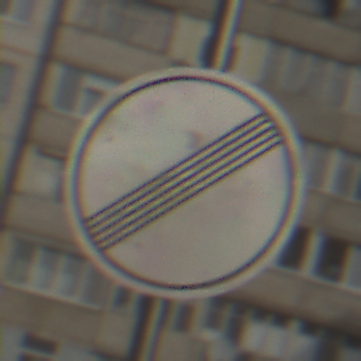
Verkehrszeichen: EndeSaemtlicherBegrenzungen
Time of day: MorningAfternoon
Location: Outdoor (Urban)
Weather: PartlyCloudy
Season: NotSpecified
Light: Natural